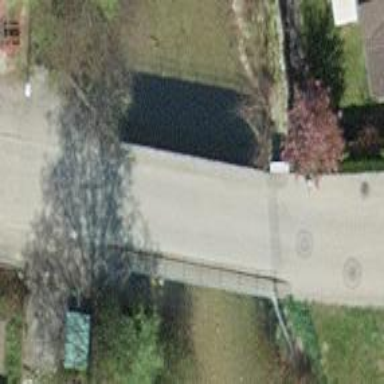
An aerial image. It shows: Tertiary road passing over bridge.